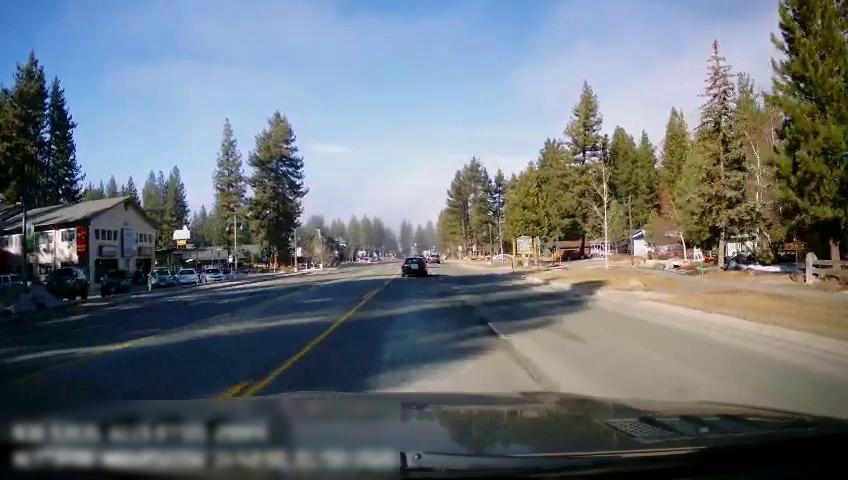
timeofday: Day
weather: Sunny
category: Drivable Space
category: Vehicles | Car
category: Vehicles | Car
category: Vehicles | Car
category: Vehicles | SUV
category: Vehicles | Car
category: Lanes | Opposite Lane
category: Lanes | Current Lane
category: Lanes | Current Lane